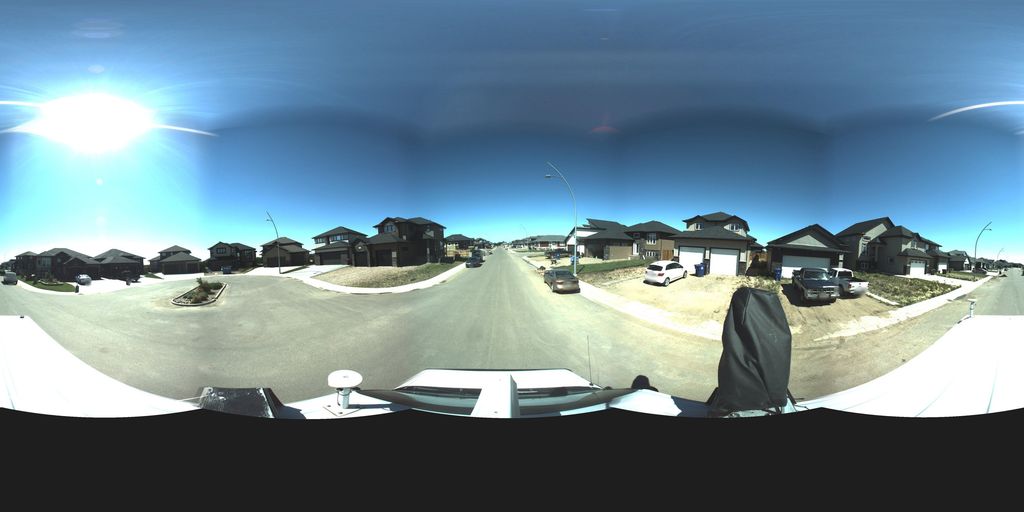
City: saskatoon